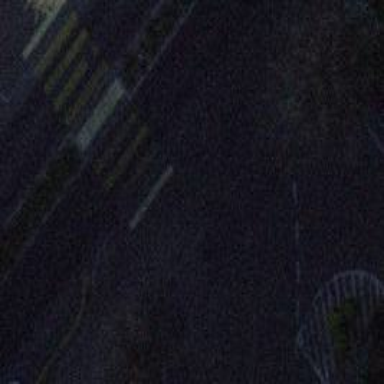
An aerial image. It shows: Zebra crossing on the road.